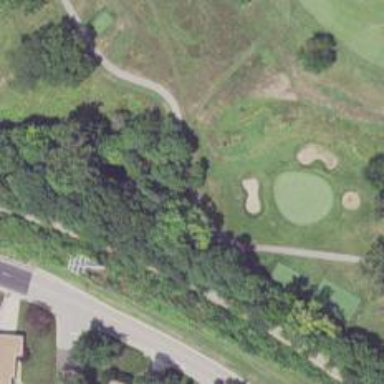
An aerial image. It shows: Service road designated as golf cart path.